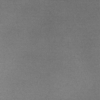
Label: dusty